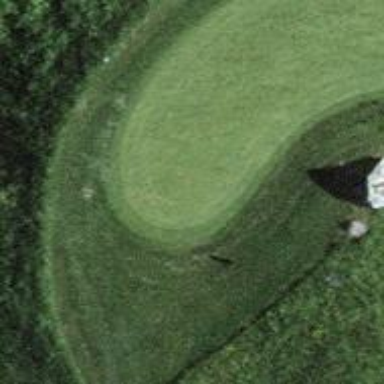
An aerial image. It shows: View of golf hole.